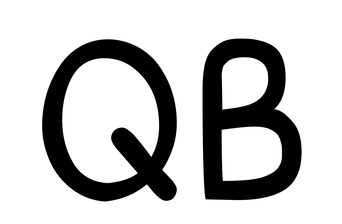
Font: PatrickHand-Regular